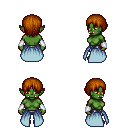
a pixel art fantasy rpg character, female body template, orc, green skin, overskirt, metal pants, brunette plain hairstyle, white cloth bracers, four views (front, back, left, right), 2x2 character sprite sheet, small pixel art, hard edges, no anti-aliasing